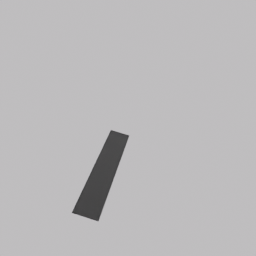
Label: architecture